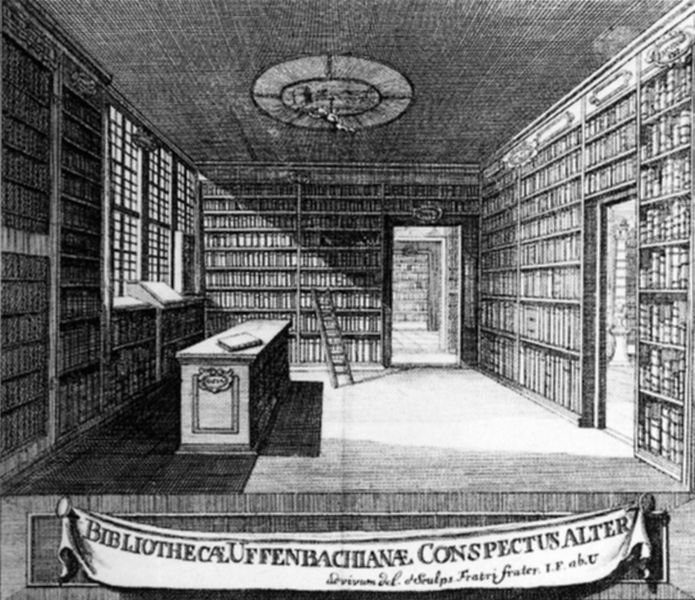
Titel: Bibliotheca Uffenbachiana
Schlagwörter: fenster, grau, holz, licht, raum, schwarz, tisch, tür, weiss, zeichnung, regal, boden, decke, schrift, bücher, türen, französisch, banner, leiter, tafel, inschrift, buch, pult, bibliothek, bücherei, bücherregale, lesepult, regale, ablage, banderole, schriftband, offenbach, thresen, e, kupferstich+, uffenbach, cher, bibliothekdlriter